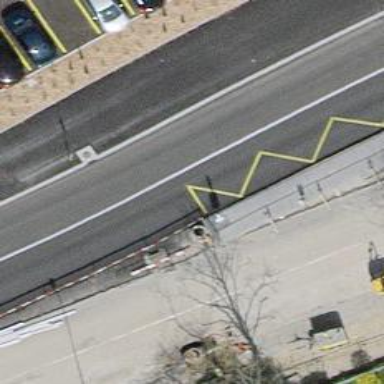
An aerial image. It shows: Secondary road with asphalt surface. It has lanes for buses and sidewalks on both sides.